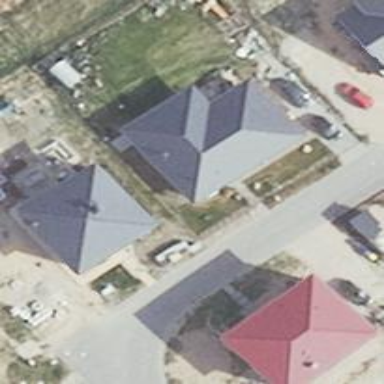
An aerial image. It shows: Simple house.